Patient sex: M
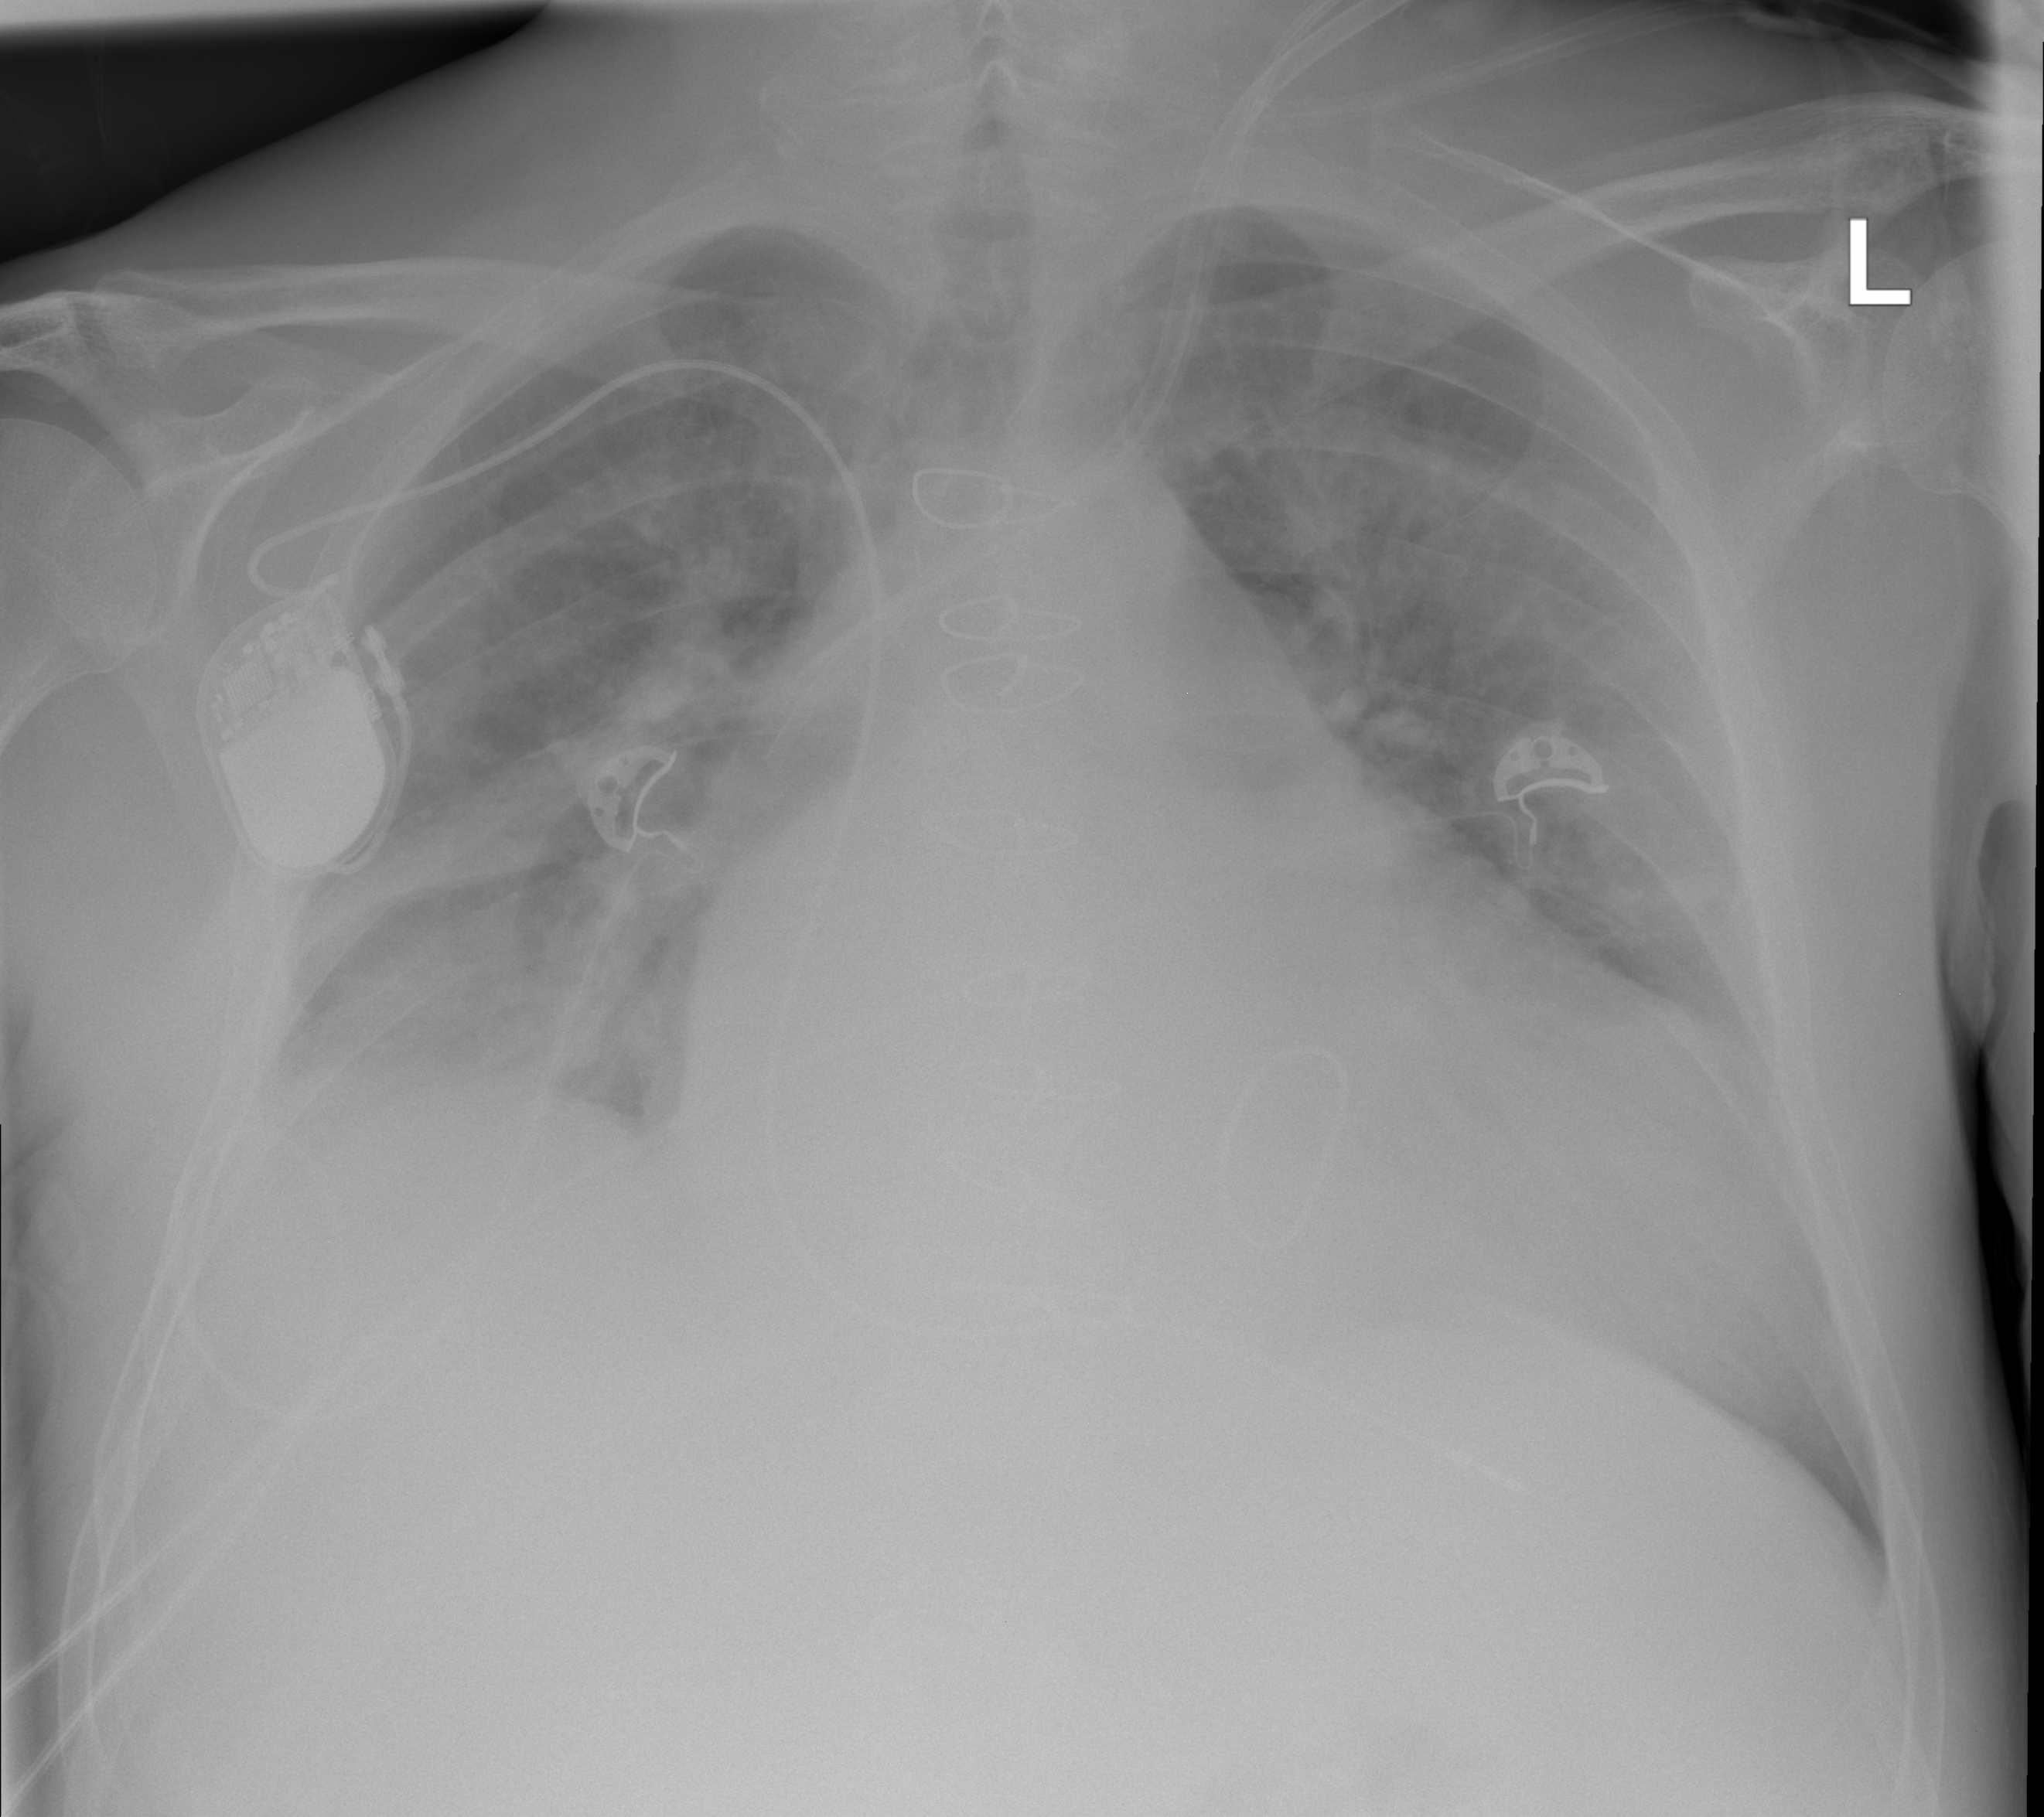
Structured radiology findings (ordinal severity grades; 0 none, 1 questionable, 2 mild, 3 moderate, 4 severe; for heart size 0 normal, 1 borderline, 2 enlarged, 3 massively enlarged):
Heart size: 3
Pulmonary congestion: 2
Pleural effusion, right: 2
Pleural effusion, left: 0
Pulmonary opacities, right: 3
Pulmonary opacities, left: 2
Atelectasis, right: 2
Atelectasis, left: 0